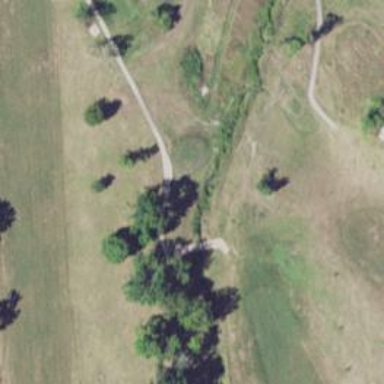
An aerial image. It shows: Path for both road and golf.